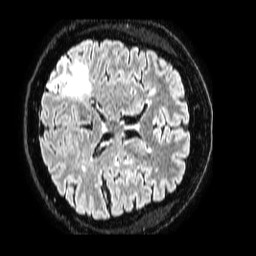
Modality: FLAIR
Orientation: axial
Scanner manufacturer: philips
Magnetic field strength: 1.5 T
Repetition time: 4.8 s
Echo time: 0.3 s